Question: By default the 'accessoryView' on the 'UITableViewCell' is positioned to the far right on the cell. I am sub-classing the 'UITableViewCell' to try and change this position to move it over more the left, however, it has no effect and it remains to the right. Any ideas on how to do this?
'''
- (void) layoutSubviews
{
[super layoutSubviews];
self.accessoryView.frame = CGRectMake(100, self.accessoryView.frame.origin.y, self.accessoryView.frame.size.width, self.accessoryView.frame.size.height);
self.accessoryView.layer.borderWidth = 1;
self.accessoryView.layer.borderColor = [[UIColor redColor] CGColor];
}
'''

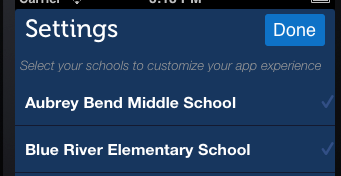
Answer: Based on Matt's tip the only way I found to do this was to just use my own 'UIImageView' and use the image of my choice and then set the 'frame' coordinates to what I needed. This allowed the 'accessoryView' to expand. Apparently this is the only way to manipulate it.
'''
UIImage *indicatorImage = [UIImage imageNamed:@"BV-icon_57x57"];
UIImageView *view = [[UIImageView alloc] initWithImage:indicatorImage];
view.frame = CGRectMake(0, 0, 100, 20);
[view setContentMode:UIViewContentModeLeft];//without this line the image will just be stretched;
cell.accessoryView = view;
'''